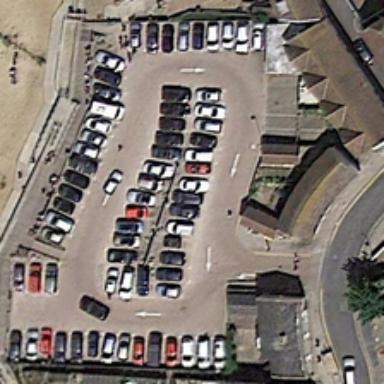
Many cars are in a parking lot near several buildings .